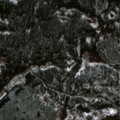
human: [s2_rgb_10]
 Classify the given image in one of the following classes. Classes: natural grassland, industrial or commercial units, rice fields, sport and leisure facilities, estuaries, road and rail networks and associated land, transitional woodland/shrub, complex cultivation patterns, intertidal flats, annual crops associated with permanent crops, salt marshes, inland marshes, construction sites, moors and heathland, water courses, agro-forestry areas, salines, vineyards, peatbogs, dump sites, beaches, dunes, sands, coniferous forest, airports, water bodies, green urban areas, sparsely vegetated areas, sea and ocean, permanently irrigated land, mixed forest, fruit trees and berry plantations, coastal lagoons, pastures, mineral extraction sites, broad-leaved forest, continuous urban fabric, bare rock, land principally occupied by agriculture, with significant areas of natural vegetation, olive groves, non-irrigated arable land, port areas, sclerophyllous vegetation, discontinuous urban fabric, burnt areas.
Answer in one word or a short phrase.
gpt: coniferous forest, transitional woodland/shrub